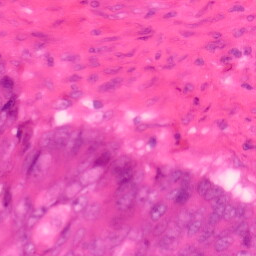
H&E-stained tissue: Colon